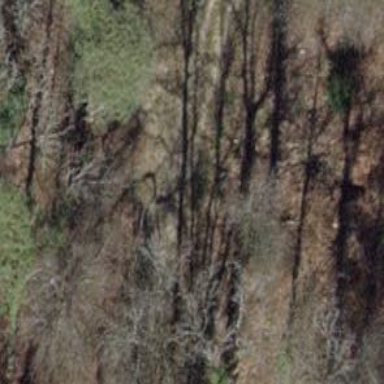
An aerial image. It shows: Rocky track.